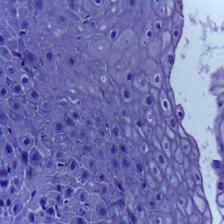
Diagnosis: Normal